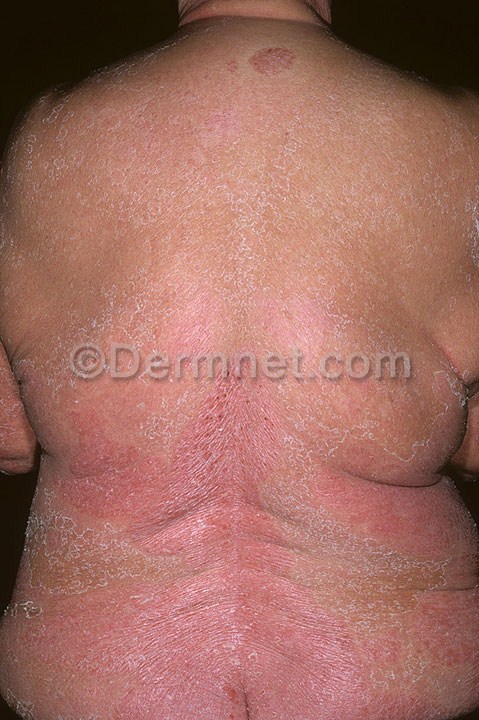
Disease: Psoriasis pictures Lichen Planus and related diseases